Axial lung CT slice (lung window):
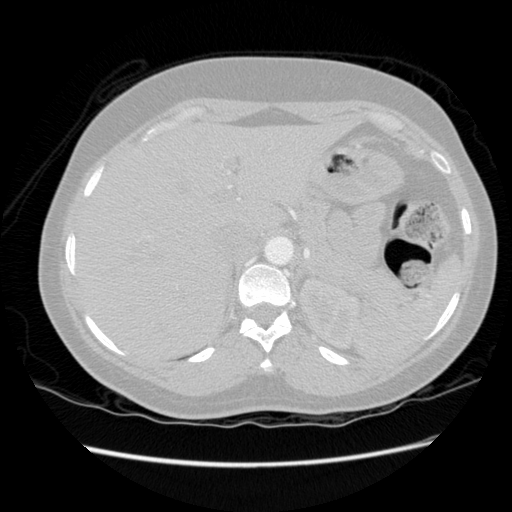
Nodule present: no